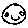
Label: smiley face